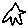
Label: star